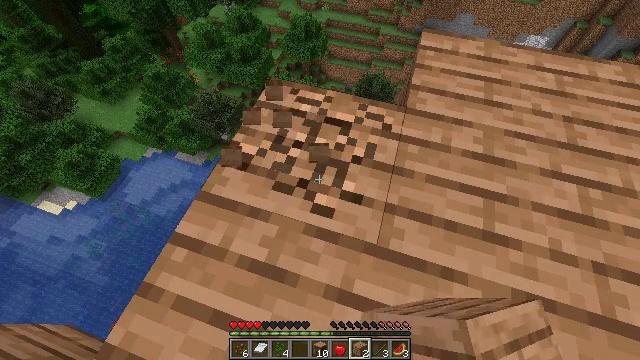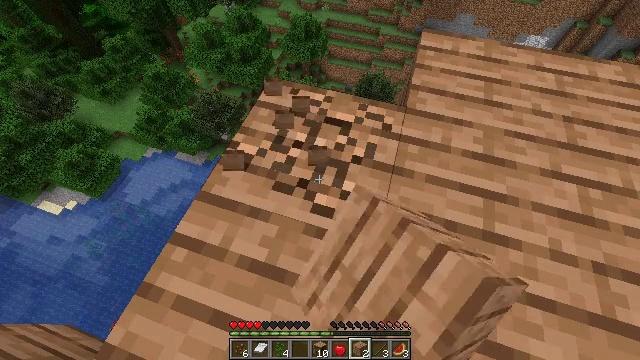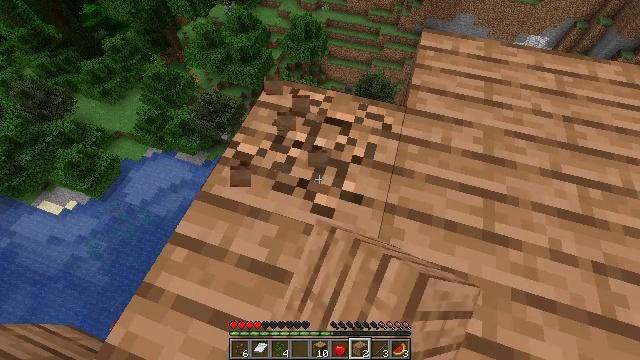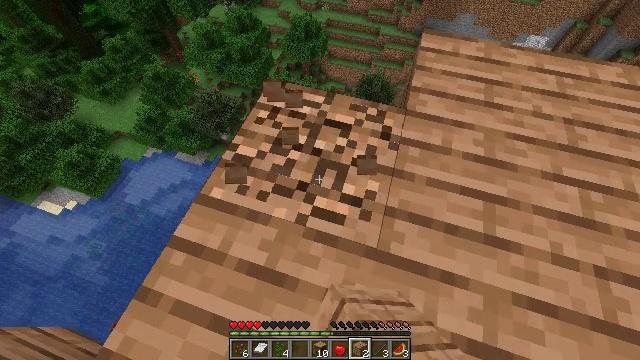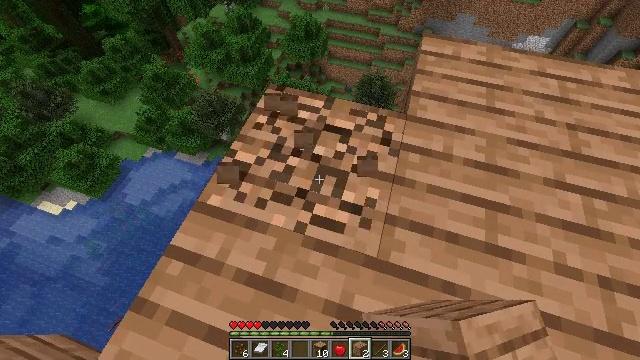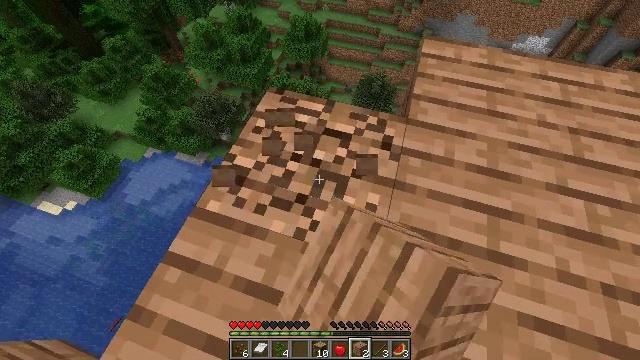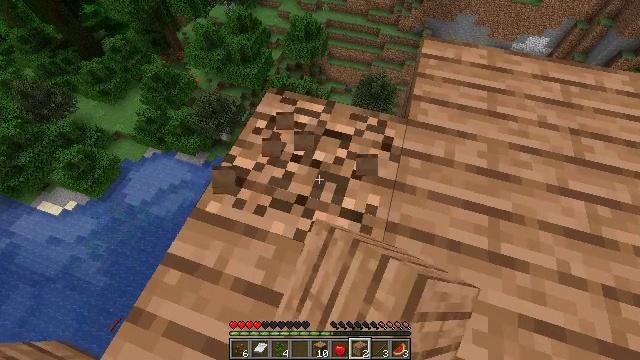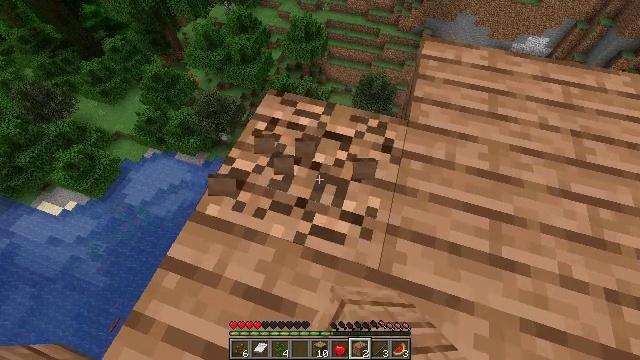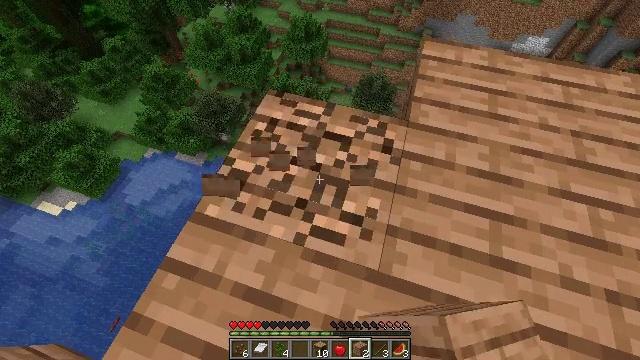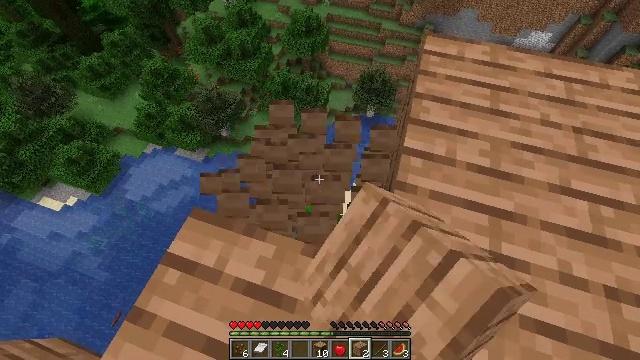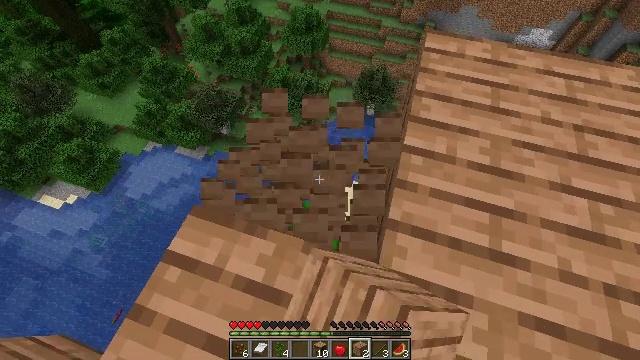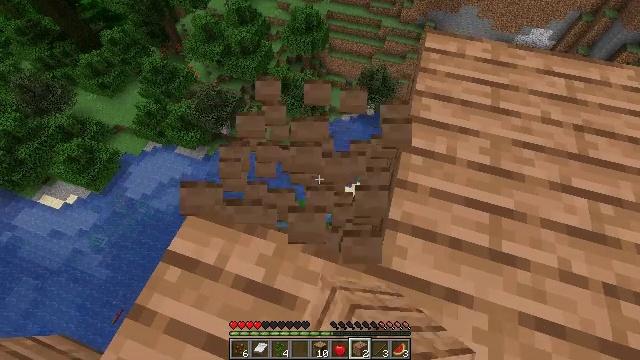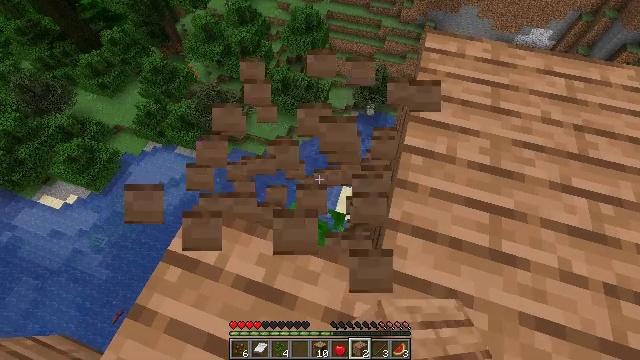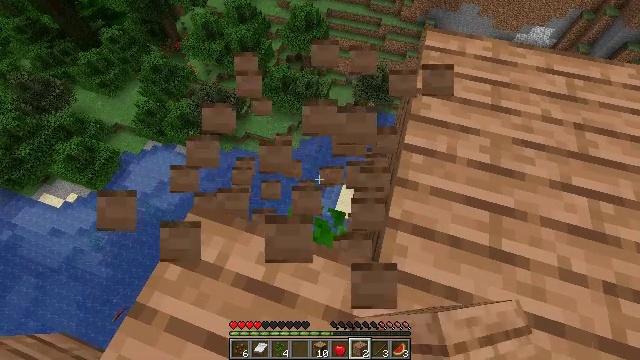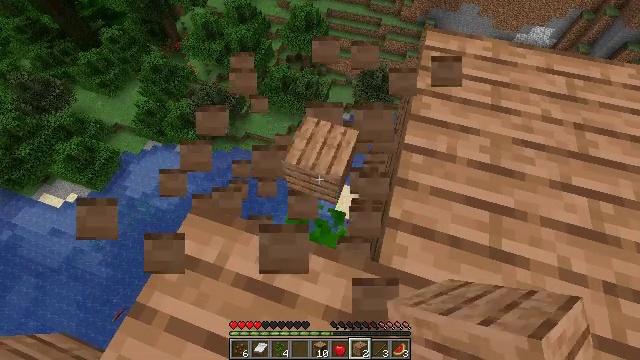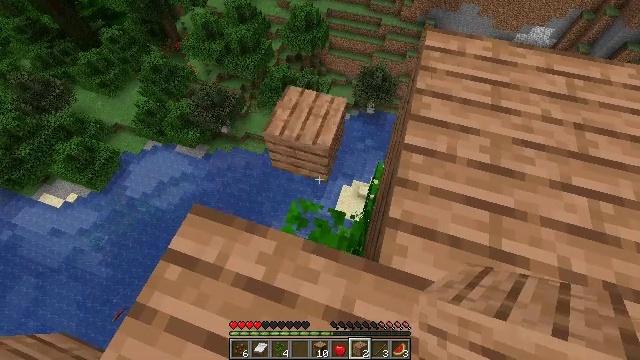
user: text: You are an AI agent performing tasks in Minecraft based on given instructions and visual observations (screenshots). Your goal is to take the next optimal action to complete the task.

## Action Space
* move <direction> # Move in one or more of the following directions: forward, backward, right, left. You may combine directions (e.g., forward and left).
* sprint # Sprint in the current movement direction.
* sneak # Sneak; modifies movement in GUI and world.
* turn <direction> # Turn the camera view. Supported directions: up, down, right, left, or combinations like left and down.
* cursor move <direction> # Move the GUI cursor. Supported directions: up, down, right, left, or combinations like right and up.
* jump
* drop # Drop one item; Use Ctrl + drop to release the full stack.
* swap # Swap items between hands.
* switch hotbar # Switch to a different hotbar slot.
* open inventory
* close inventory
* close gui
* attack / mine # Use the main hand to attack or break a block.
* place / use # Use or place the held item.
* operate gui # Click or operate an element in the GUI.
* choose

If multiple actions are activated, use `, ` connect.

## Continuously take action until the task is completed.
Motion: motion action
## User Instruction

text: Attack the jungle planks to collect them.
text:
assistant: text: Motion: sneak, attack / mine
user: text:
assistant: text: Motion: sneak, attack / mine
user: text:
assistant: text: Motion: move forward, sneak, attack / mine
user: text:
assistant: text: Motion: move forward, sneak, attack / mine
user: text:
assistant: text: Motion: sneak, attack / mine
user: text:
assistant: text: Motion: sneak, attack / mine
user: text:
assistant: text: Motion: sneak, attack / mine
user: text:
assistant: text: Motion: sneak, attack / mine
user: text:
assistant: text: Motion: sneak, attack / mine
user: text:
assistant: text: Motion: sneak, attack / mine
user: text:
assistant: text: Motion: sneak, attack / mine
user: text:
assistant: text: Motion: sneak, attack / mine
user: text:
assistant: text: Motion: sneak, attack / mine
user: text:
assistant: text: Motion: sneak, attack / mine
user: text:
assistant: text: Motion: sneak, attack / mine
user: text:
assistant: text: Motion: move forward, sneak, attack / mine
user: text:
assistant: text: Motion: move forward, sneak, attack / mine
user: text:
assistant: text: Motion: move forward, sneak
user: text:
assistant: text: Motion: move forward, sneak
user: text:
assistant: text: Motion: sneak
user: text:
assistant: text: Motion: sneak
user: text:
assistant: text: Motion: sneak
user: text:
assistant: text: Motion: sneak
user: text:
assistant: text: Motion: sneak
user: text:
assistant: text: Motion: move right, sneak
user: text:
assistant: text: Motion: move right, sneak
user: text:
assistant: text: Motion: move right, sneak
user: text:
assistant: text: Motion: move right, sneak
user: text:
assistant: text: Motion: move right, sneak
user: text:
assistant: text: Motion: move right, sneak, turn right